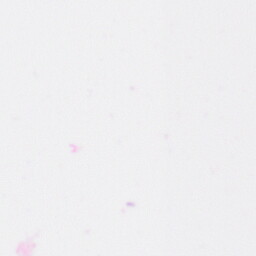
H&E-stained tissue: Colon